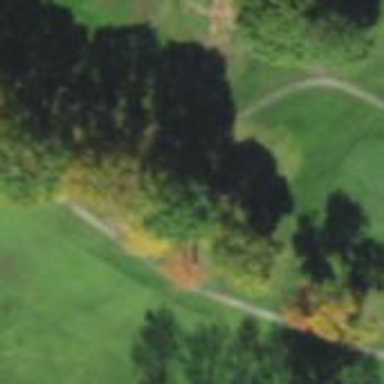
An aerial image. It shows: Pathway for golfing.